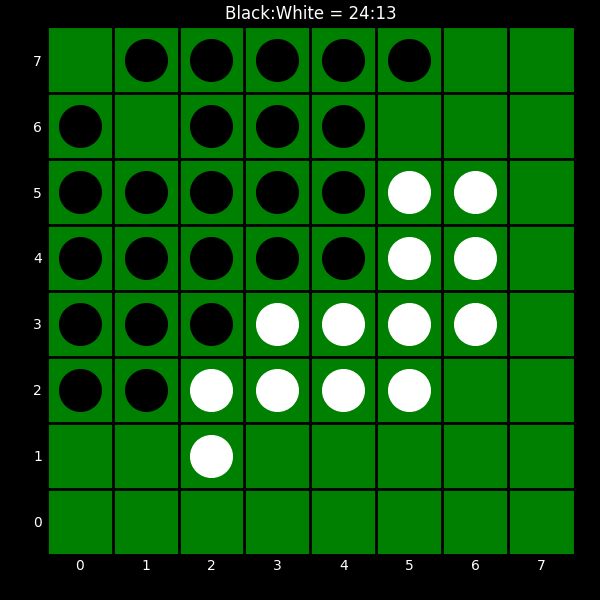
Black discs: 24
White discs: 13